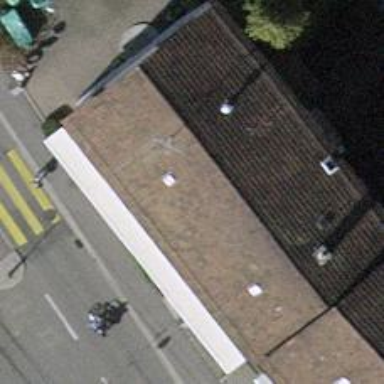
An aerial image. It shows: Café.